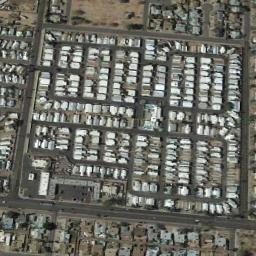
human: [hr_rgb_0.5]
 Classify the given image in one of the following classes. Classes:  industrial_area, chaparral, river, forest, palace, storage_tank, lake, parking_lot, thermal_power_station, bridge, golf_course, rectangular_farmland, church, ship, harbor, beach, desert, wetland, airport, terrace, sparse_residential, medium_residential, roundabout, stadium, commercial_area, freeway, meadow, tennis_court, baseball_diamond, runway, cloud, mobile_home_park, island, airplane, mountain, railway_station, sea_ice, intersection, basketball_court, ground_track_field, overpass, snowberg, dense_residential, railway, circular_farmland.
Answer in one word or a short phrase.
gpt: mobile_home_park